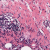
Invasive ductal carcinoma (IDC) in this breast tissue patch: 0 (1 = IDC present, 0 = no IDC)